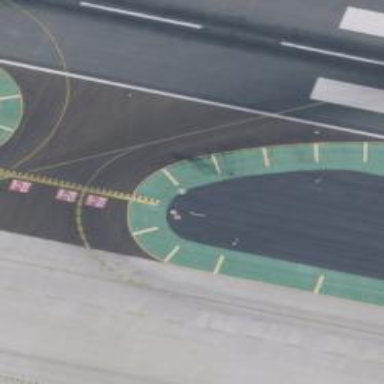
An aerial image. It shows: Image of taxiway at airport.